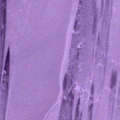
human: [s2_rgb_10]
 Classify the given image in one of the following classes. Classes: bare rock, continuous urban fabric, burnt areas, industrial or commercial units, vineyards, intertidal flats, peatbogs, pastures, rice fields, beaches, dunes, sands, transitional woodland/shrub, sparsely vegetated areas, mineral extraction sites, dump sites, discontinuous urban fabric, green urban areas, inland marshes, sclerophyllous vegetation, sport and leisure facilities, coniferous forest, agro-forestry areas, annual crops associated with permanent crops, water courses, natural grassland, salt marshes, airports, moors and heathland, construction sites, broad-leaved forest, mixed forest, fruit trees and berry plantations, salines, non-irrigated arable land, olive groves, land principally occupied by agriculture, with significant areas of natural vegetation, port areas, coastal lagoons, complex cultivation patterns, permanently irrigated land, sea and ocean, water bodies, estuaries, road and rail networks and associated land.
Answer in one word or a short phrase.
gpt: sea and ocean